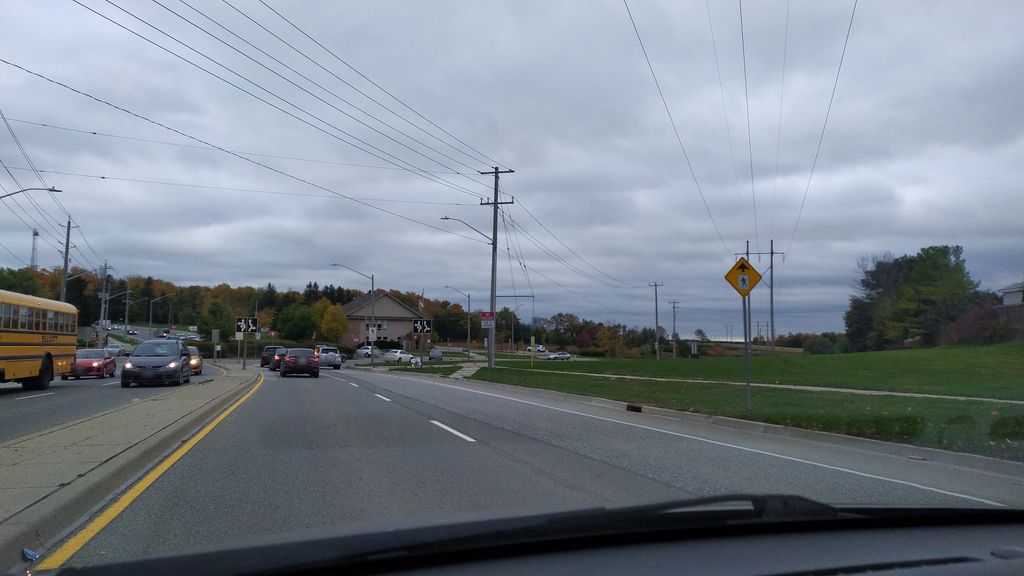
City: kitchener-waterloo